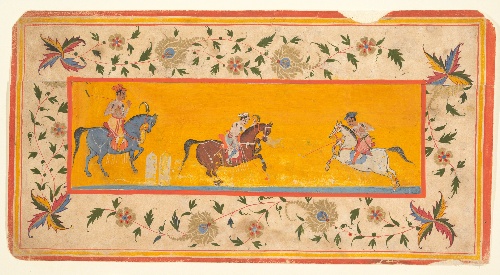
Date: early 17th century (?)
Object type: Folio
Classification: Paintings
Medium: Manuscript leaf; ink and opaque water color on paper
Culture: India (Rajasthan, Bikaner)
Dimensions: 2 3/4 x 9 3/16 in. (7 x 23.3 cm)
Department: Asian Art
Credit line: Rogers Fund, 1975
Accession year: 1975
Repository: Metropolitan Museum of Art, New York, NY
Tags: Men|Sports|Horses